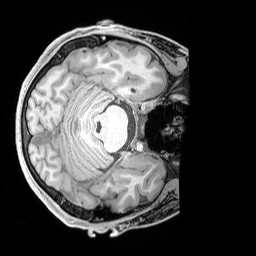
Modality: T1w
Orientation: axial
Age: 22
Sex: male
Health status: healthy
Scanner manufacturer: siemens
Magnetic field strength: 3 T
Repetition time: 1.65 s
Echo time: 0.00182 s